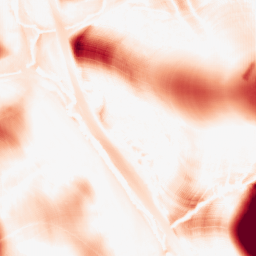
Category: morphological
Decomposition family: morphological
Decomposition parameters: operation: opening
size: 50
Upsampling method: fft_zeropad
Upsampling parameters: scale: 2
Upsampling scale: 2